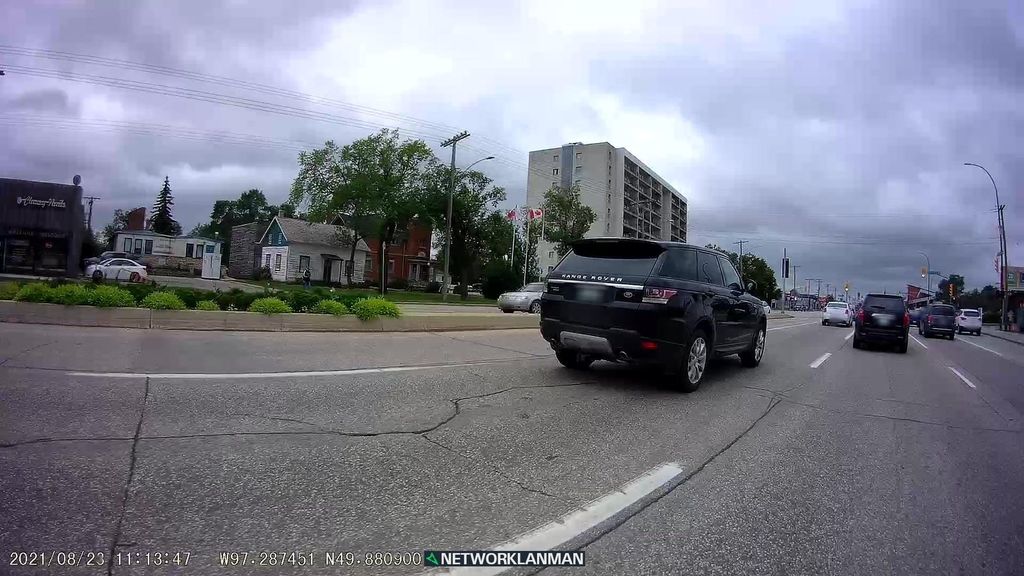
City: winnipeg